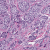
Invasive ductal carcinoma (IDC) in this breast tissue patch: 1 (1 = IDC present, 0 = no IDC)